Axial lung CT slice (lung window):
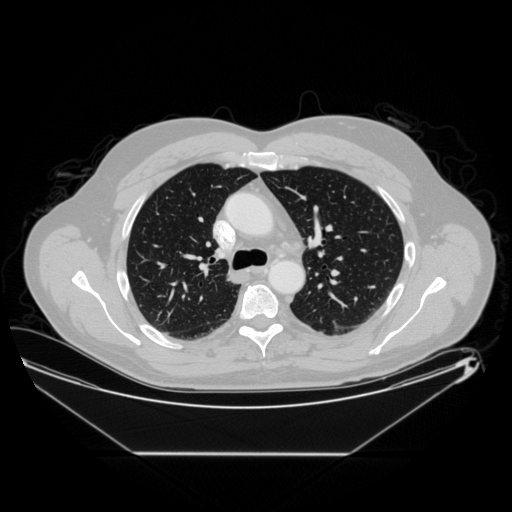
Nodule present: no